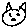
Label: cat